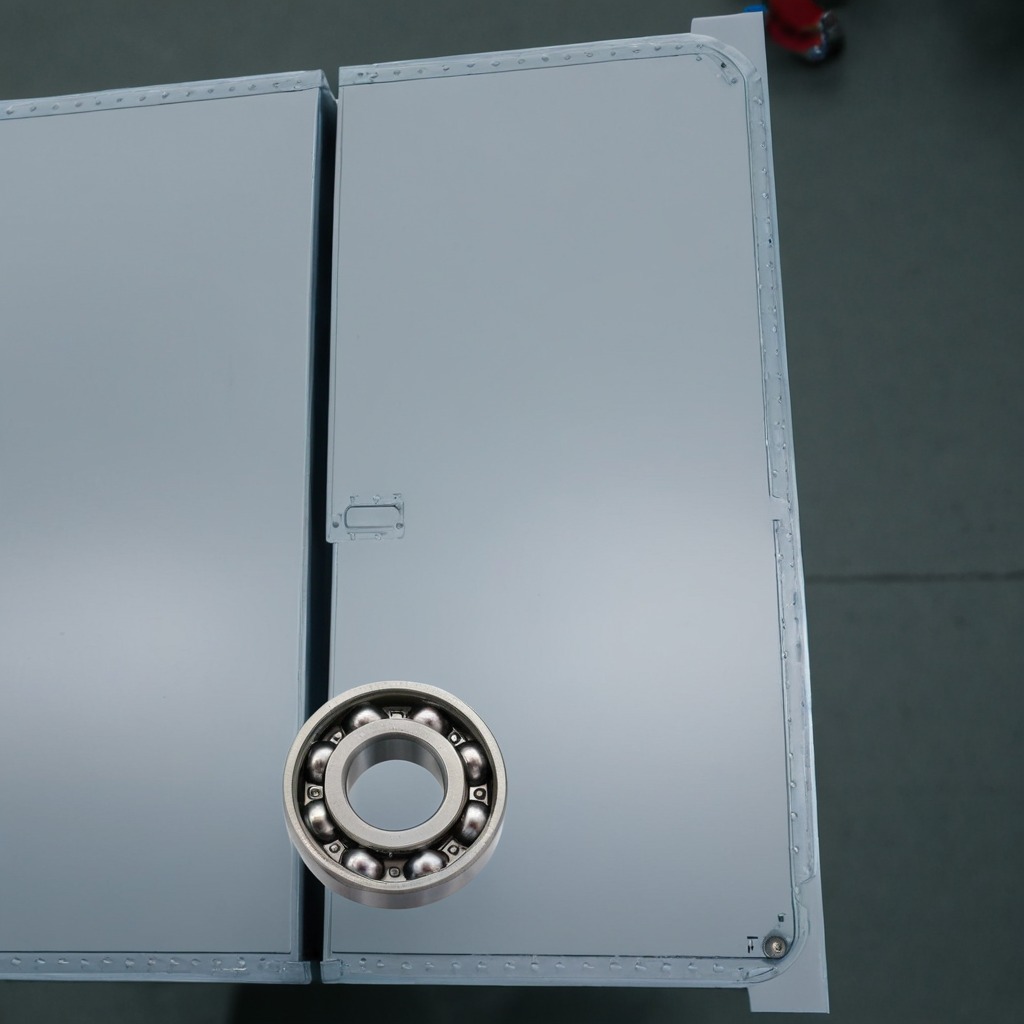
A metal ball bearing is lying on the toolbox surface.